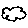
Label: cloud